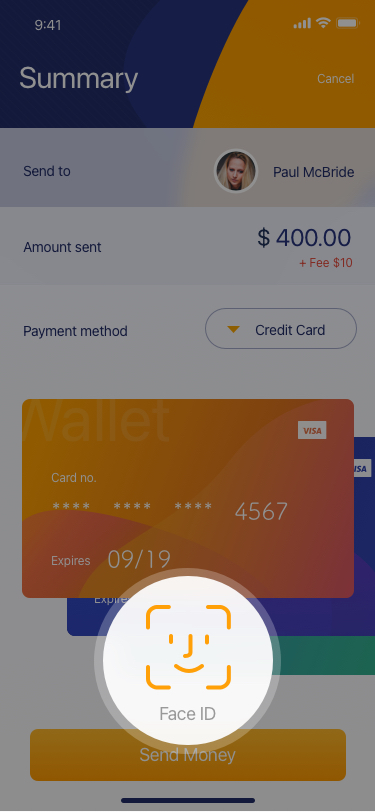
Text in this UI design:
Summary
Cancel
Payment method
Send Money
Paul McBride
Send to
Amount sent
Credit Card
 $ 400.00
+ Fee $10
Face ID